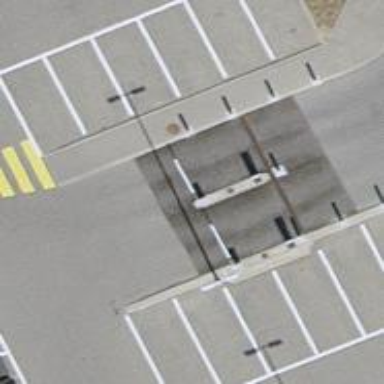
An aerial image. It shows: Lift gate barrier.